Field crop: maize
Growth stage: 1
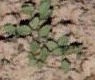
Species: convolvulus